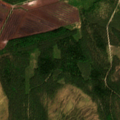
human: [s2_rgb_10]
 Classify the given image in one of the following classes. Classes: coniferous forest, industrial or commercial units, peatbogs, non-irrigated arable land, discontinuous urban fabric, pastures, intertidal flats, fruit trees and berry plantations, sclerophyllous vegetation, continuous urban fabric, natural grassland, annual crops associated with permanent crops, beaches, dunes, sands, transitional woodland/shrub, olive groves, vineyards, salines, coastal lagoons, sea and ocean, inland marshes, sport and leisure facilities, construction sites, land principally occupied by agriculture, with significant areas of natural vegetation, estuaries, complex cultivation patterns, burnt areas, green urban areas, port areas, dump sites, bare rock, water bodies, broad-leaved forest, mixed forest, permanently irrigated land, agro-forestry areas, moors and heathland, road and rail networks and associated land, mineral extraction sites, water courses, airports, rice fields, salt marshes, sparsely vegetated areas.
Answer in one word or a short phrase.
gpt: coniferous forest, transitional woodland/shrub, peatbogs